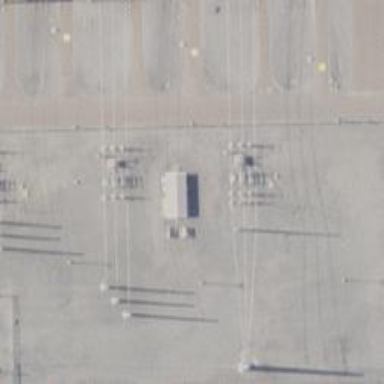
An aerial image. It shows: Switch for power supply.